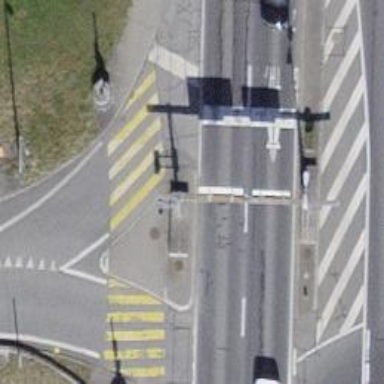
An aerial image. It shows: Traffic island located on footway.